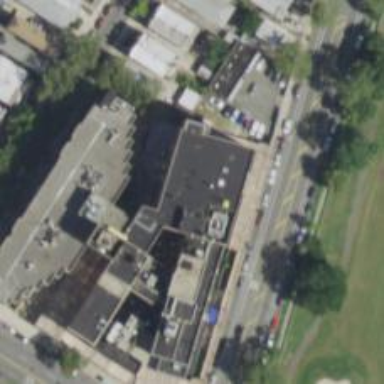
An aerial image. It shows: Healthcare clinic is depicted in the image.